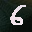
Label: 6